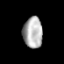
Tissue: prostate
Cell type: T cells
Senescence score: 0.8311
Nuclear area (px): 591
Mean DAPI intensity: 175.978